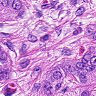
Metastatic tissue present: yes